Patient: sex M, age 69
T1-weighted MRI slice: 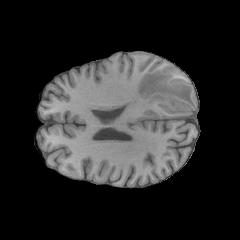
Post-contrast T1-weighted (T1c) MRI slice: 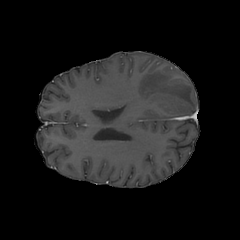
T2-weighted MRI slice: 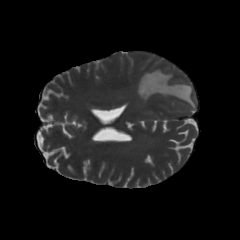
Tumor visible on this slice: yes
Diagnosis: Glioblastoma, IDH-wildtype
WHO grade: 4